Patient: sex M, age 19
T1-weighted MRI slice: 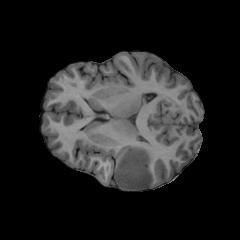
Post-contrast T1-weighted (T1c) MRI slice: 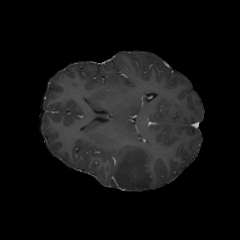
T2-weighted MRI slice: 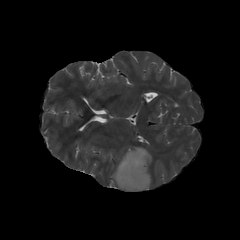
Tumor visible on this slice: yes
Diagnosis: Oligodendroglioma, IDH-mutant, 1p/19q-codeleted
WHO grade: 3